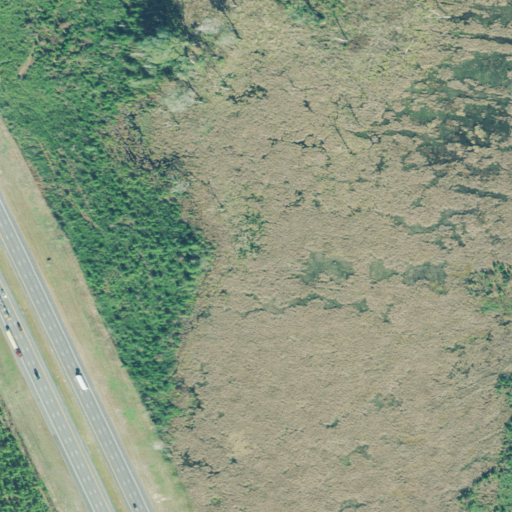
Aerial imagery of island in Georgia named Shingle Swamp Island containing woody wetlands, evergreen forest, herbaceous wetlands, low intensity development, medium intensity development, deciduous forest, and open development